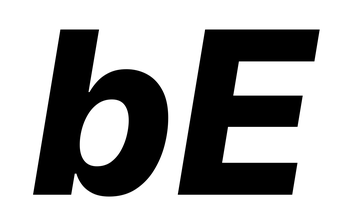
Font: Inter-Italic_ExtraBold_Italic